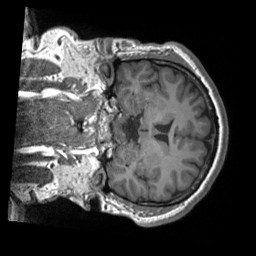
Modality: T1w
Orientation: coronal